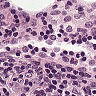
Metastatic tissue present: no